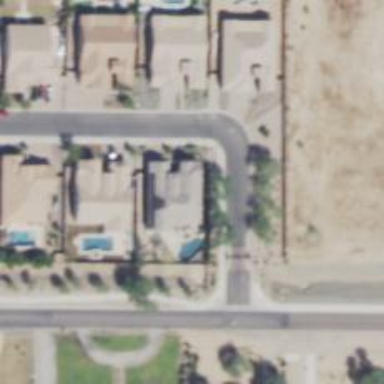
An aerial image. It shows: Residential road.